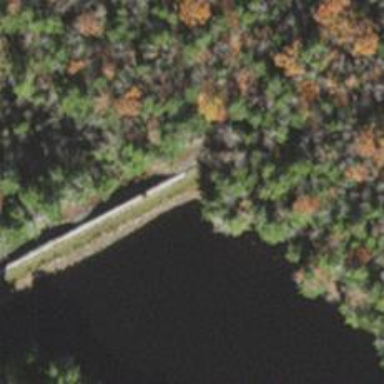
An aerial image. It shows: Dam along waterway.